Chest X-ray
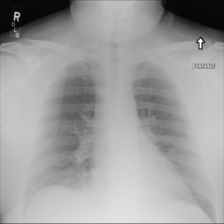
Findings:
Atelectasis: negative
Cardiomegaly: negative
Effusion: negative
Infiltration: negative
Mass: negative
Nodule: negative
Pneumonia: negative
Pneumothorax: negative
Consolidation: negative
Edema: negative
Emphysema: negative
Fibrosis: negative
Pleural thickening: negative
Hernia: negative